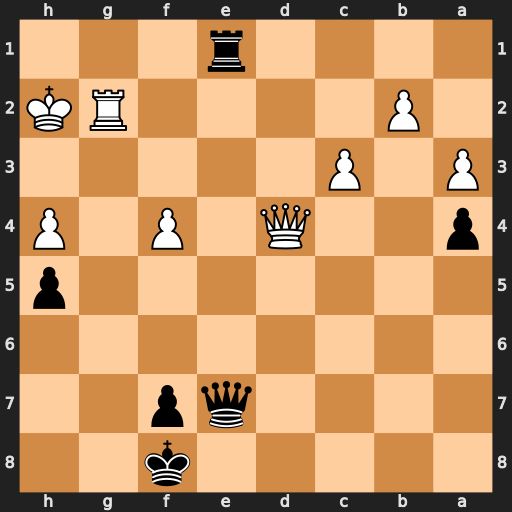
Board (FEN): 5k2/4qp2/8/7p/p2Q1P1P/P1P5/1P4RK/4r3
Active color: b
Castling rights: -
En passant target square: -
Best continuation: Qxh4#